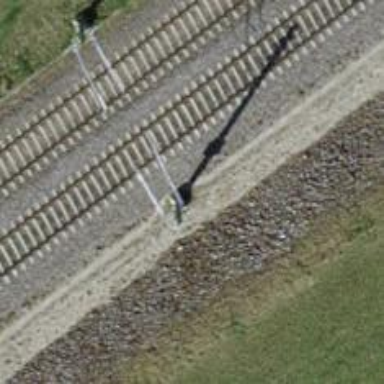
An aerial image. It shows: Catenary mast for power lines.